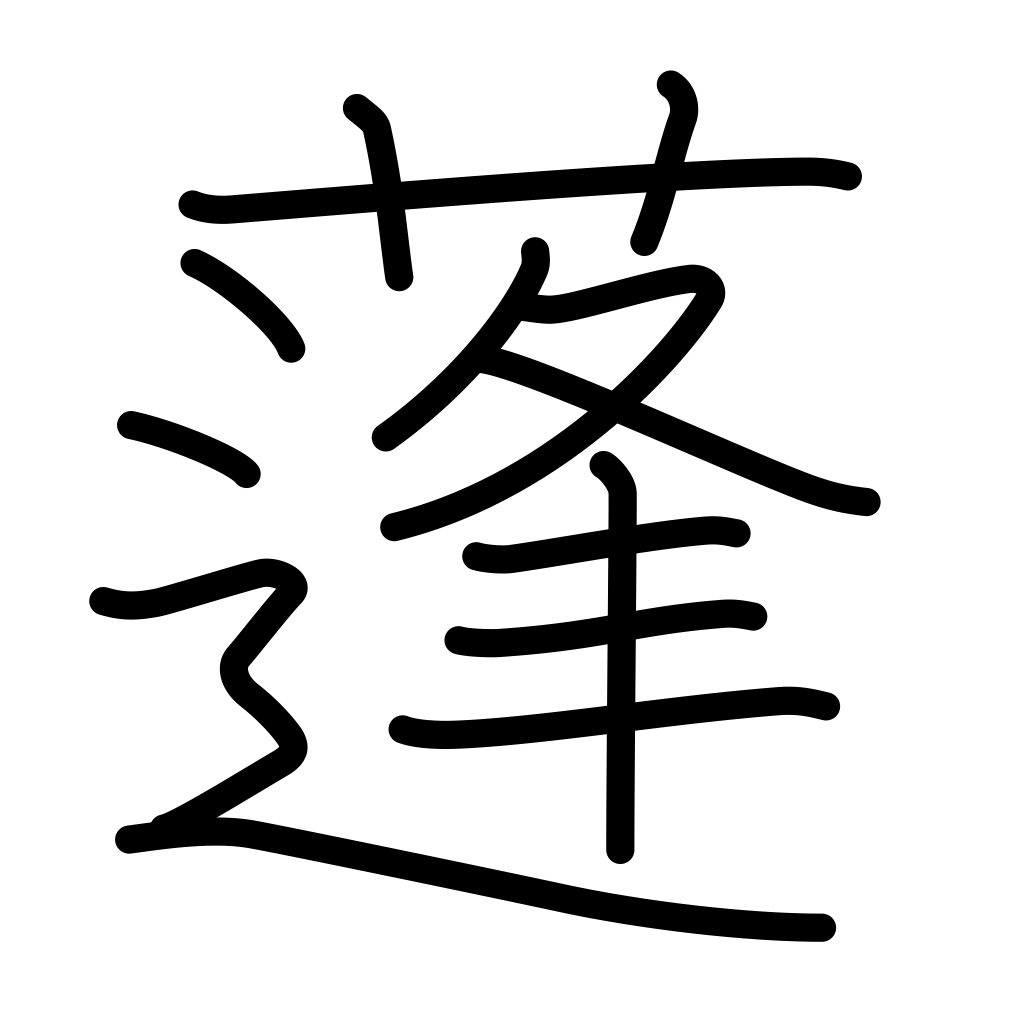
Meaning: sagebrush, wormwood, mugwort